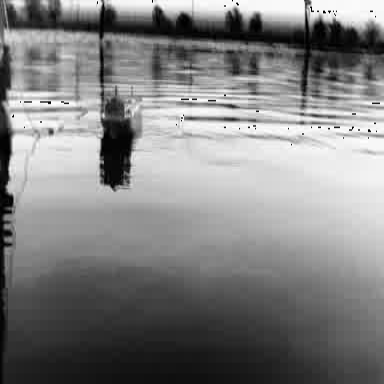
There is a liner in the infrared image.